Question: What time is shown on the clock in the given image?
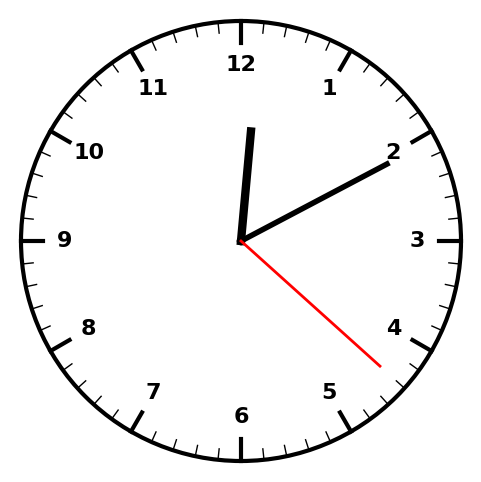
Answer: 12:10:22